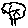
Label: tree